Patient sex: M
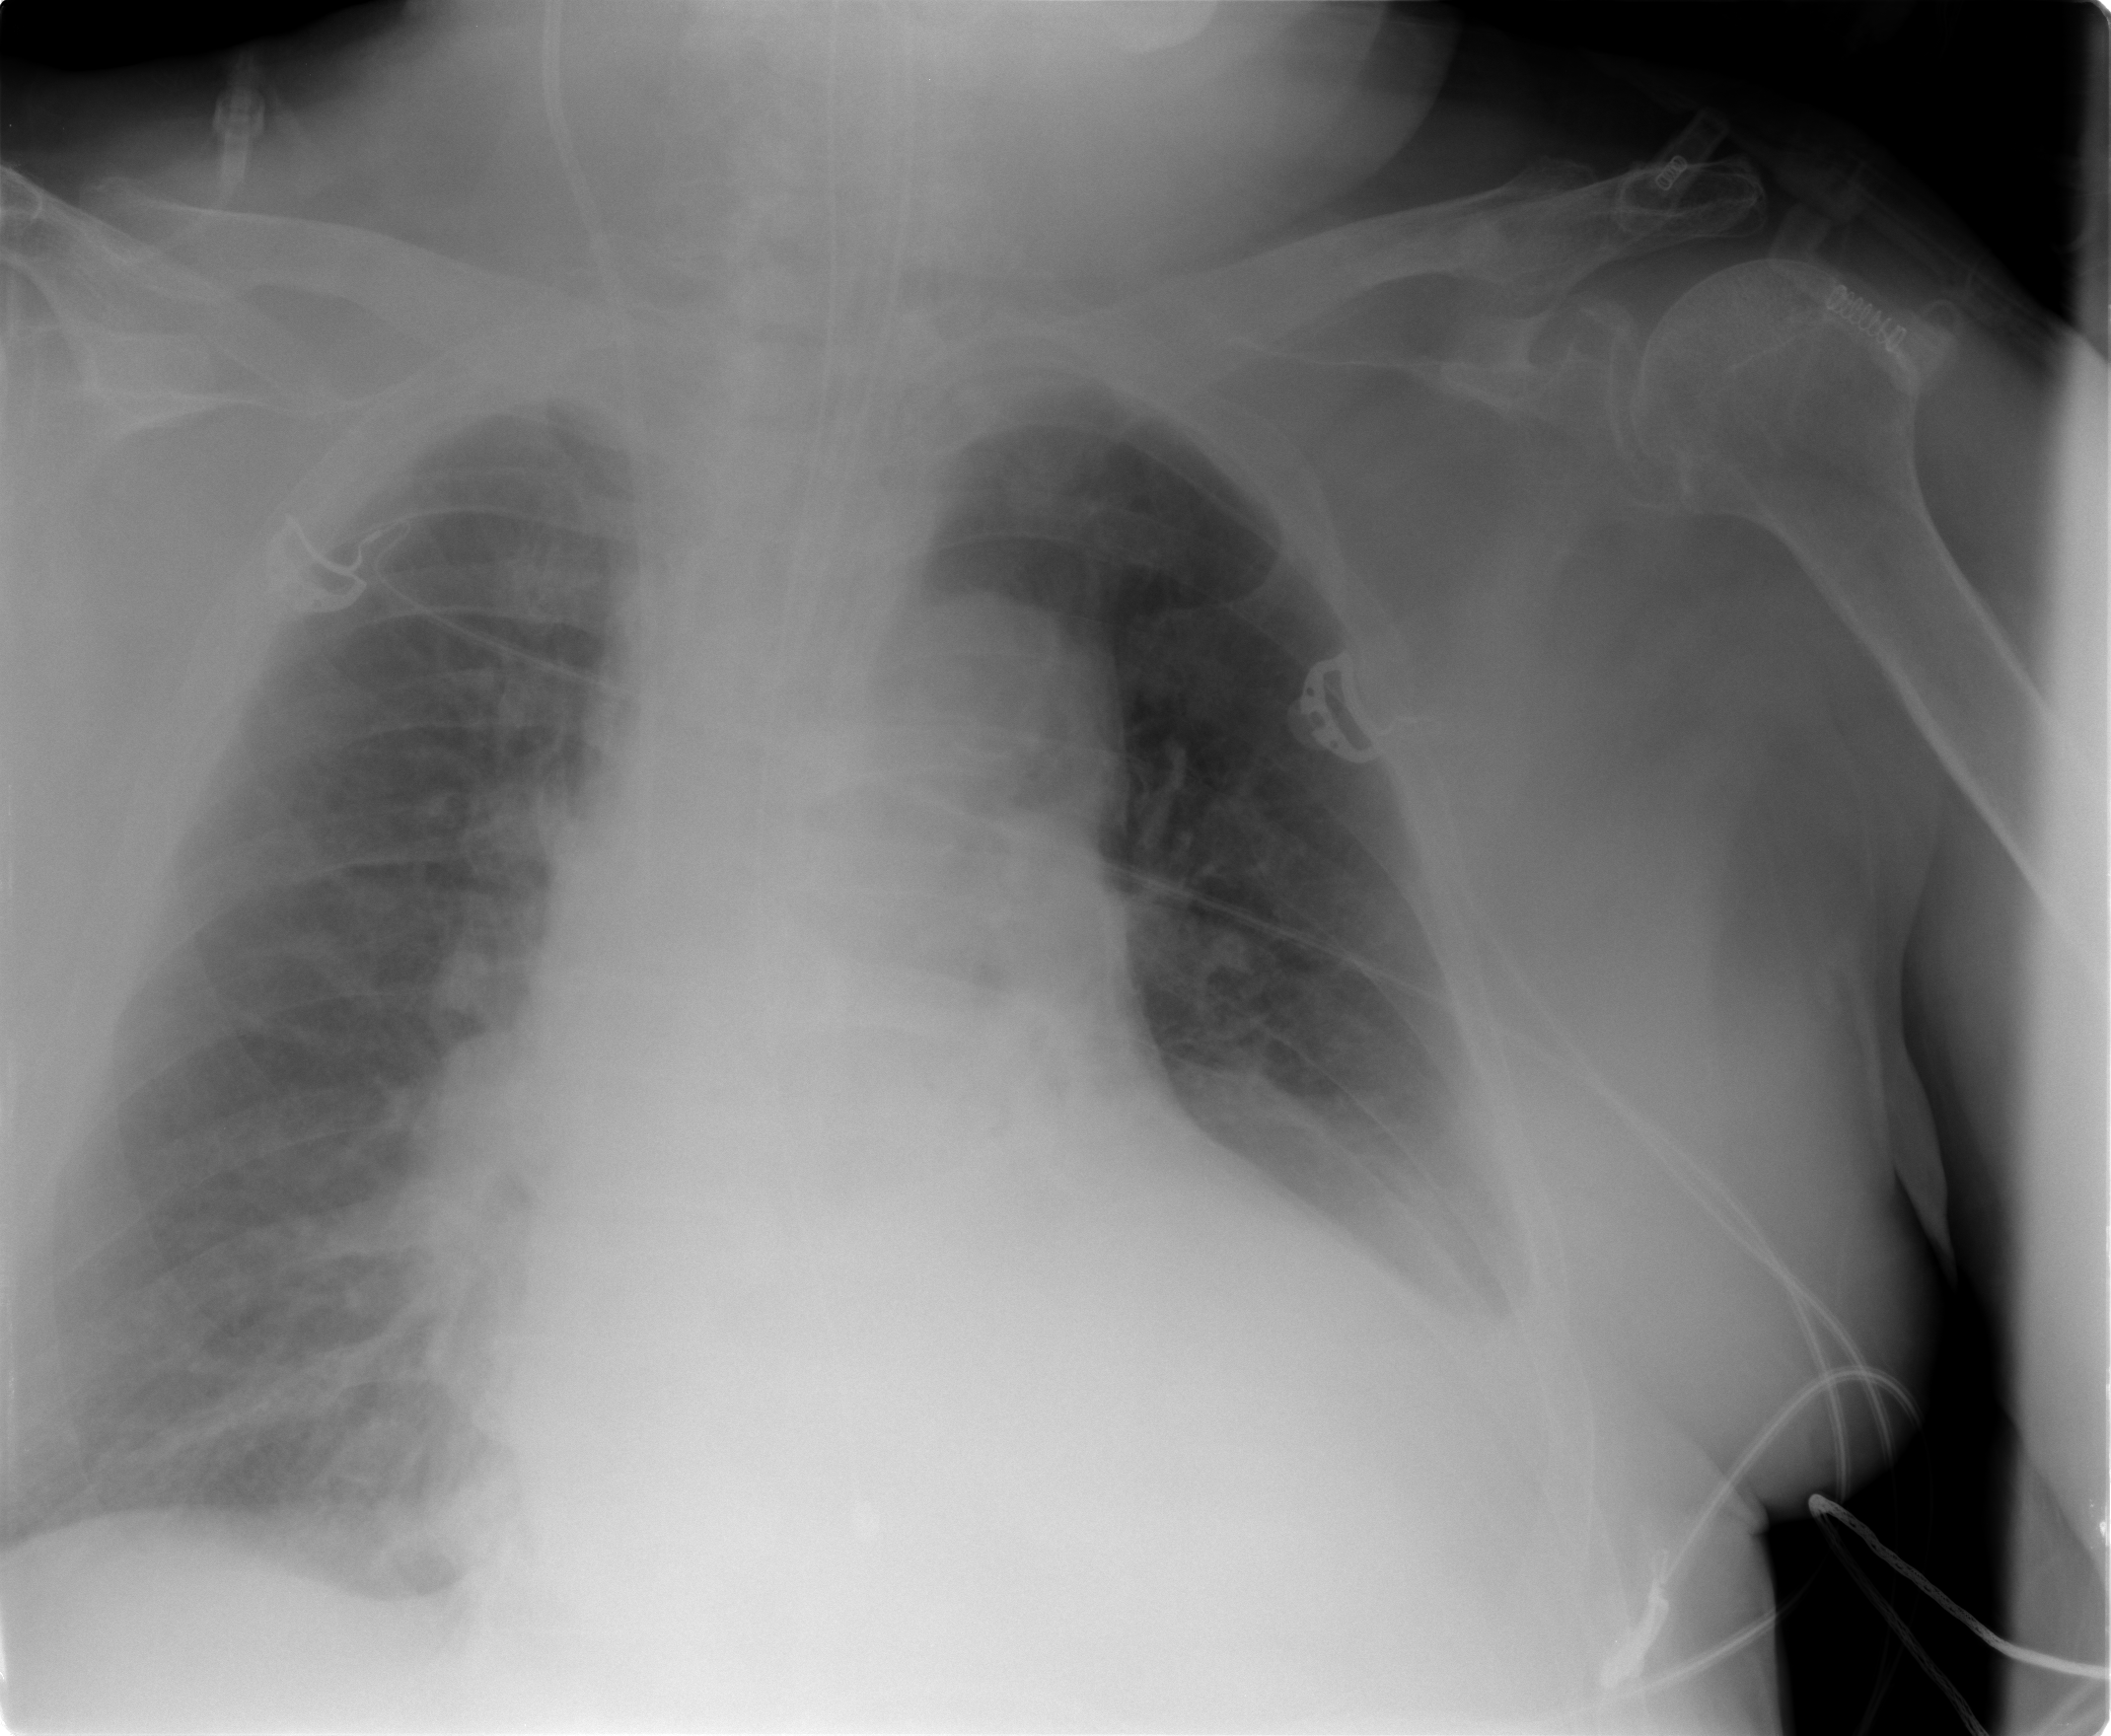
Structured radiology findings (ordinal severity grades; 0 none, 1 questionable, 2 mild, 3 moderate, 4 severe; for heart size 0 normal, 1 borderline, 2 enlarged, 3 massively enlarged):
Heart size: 3
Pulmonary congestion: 2
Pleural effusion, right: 0
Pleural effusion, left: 2
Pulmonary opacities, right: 0
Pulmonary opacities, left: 1
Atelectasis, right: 1
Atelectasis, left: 2